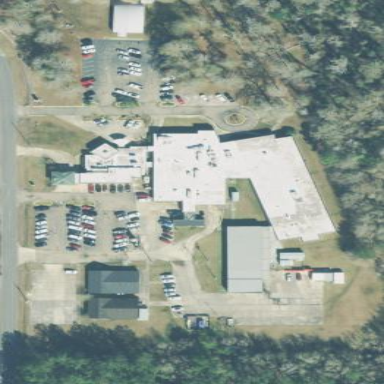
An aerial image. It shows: Healthcare facility identified as hospital.